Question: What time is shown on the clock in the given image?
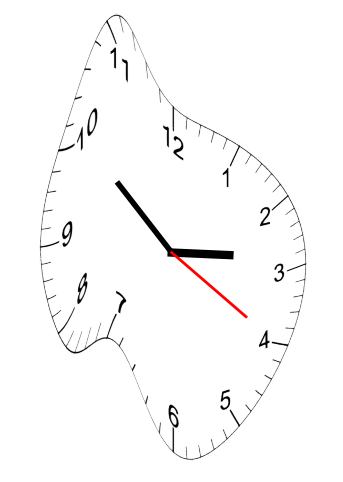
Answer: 02:51:20